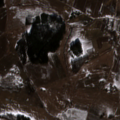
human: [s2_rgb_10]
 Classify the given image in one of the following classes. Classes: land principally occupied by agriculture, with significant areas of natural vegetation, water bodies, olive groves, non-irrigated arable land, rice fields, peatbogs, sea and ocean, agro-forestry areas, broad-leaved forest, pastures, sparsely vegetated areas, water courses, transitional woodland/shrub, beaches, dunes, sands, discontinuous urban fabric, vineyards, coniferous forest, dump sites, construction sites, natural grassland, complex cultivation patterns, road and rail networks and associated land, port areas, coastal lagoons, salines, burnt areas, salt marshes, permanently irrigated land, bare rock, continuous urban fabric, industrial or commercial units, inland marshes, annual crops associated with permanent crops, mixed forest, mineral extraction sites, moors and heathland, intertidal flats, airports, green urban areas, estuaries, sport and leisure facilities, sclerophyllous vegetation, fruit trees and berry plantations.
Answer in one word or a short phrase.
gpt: non-irrigated arable land, pastures, complex cultivation patterns, coniferous forest